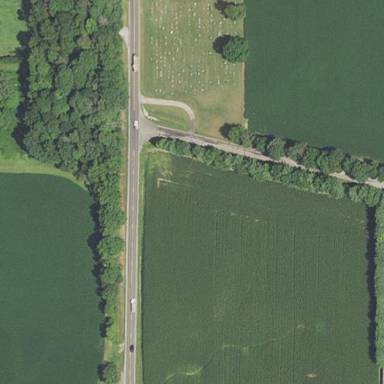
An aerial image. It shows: Cemetery.